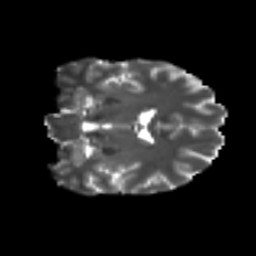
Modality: T2w
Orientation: coronal
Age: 25
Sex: female
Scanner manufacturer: ge
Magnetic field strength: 3 T
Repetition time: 7.8 s
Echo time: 0.0608 s